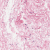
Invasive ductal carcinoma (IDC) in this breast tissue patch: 0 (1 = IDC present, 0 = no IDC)